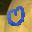
Label: 0